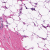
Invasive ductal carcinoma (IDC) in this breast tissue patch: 0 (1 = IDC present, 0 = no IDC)